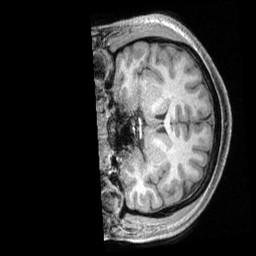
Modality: T1w
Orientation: coronal
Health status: healthy
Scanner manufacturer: siemens
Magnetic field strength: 3 T
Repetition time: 2.4 s
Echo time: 0.00201 s